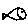
Label: fish